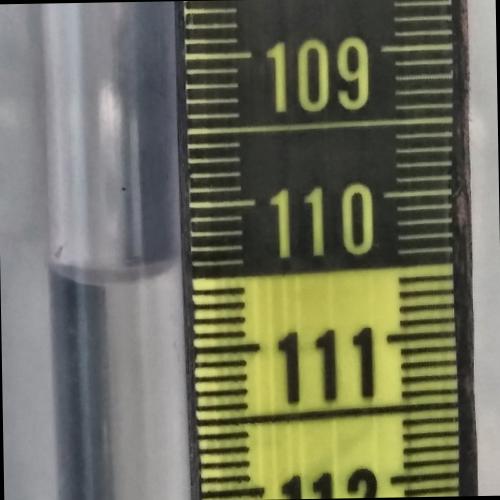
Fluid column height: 110.5 cm